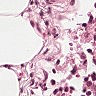
Metastatic tissue present: no